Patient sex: F
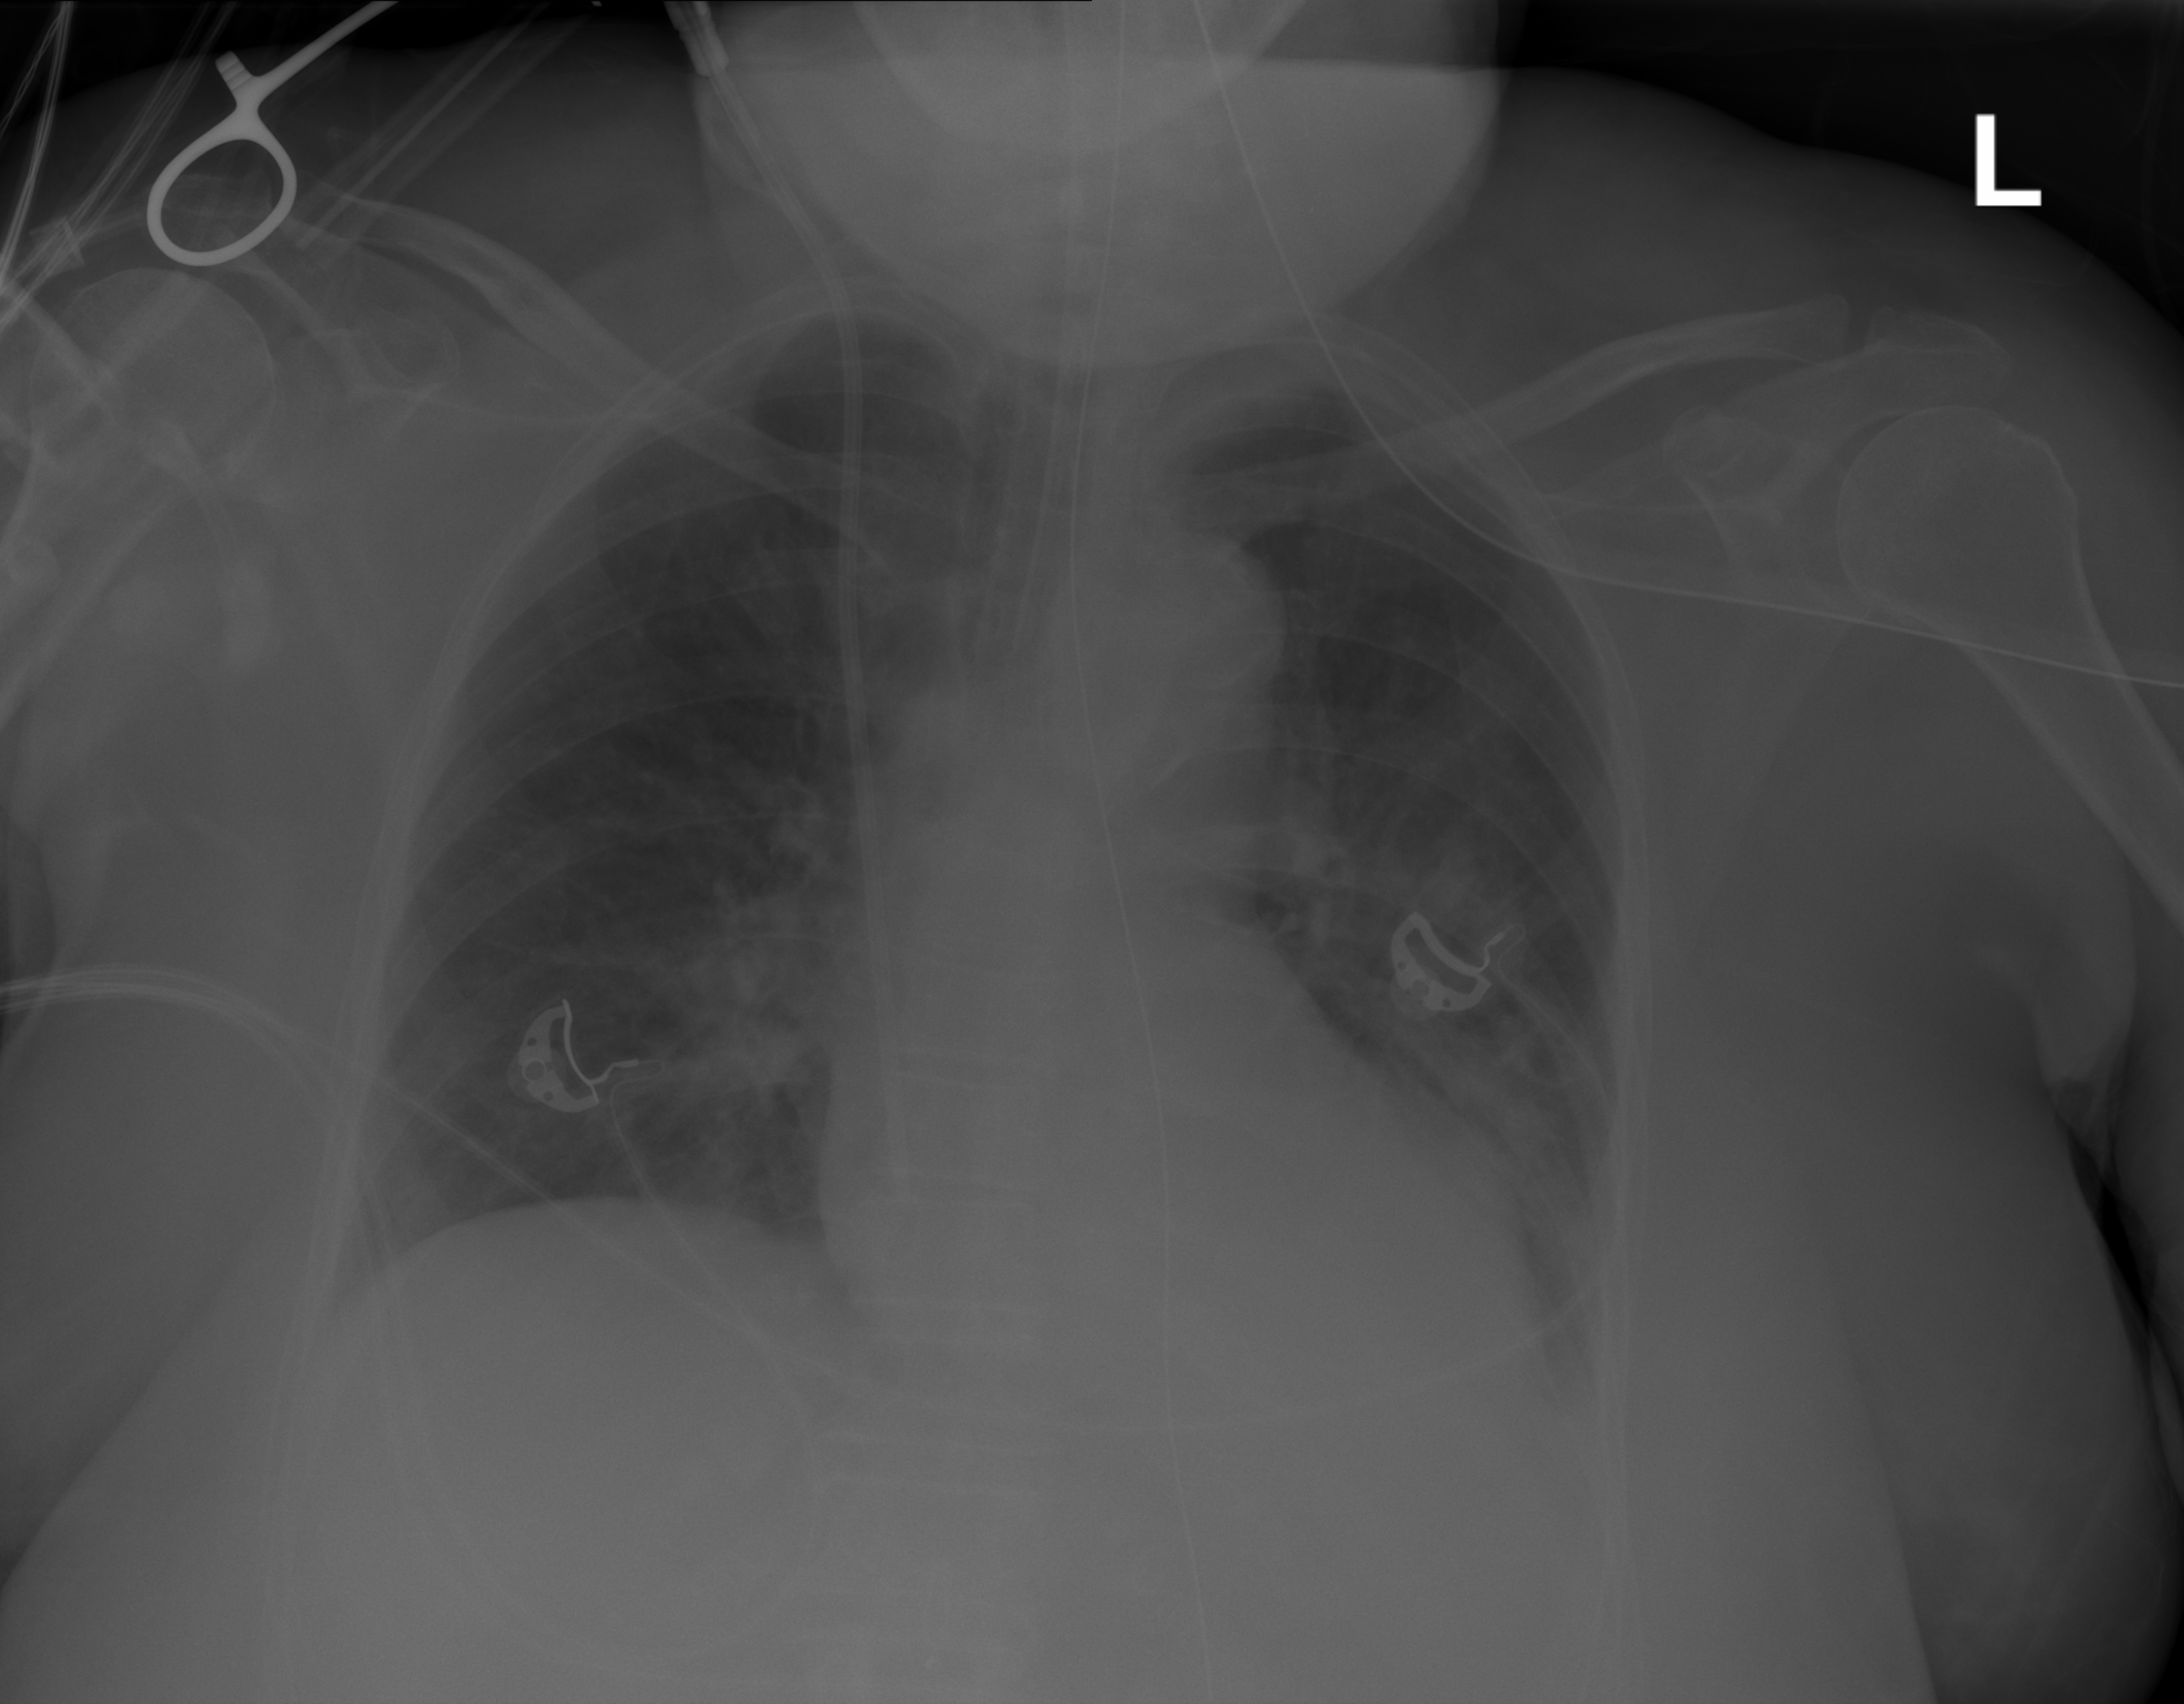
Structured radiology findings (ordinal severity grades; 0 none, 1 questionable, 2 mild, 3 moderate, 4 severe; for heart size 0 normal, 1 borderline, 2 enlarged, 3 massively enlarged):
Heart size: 2
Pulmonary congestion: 2
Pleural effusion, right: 2
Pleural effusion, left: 2
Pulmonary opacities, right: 1
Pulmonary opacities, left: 2
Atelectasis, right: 2
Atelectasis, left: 2